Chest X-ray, PA view. Patient: 43 years old, sex M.
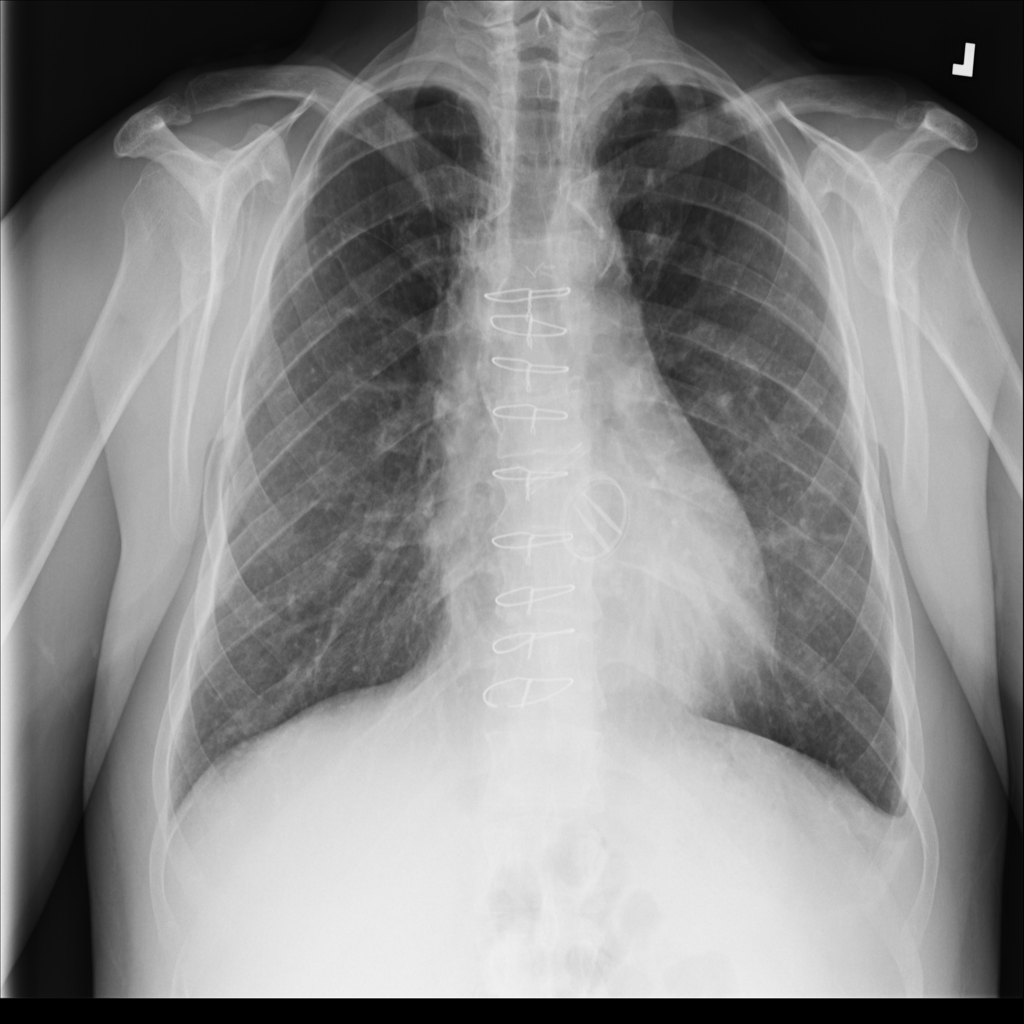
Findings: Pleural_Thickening